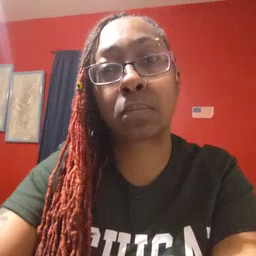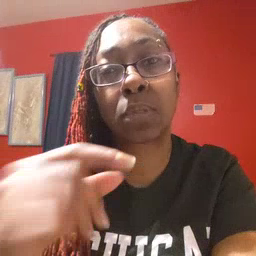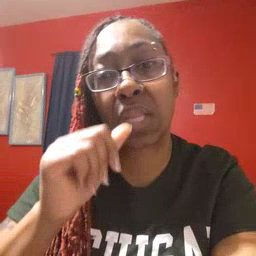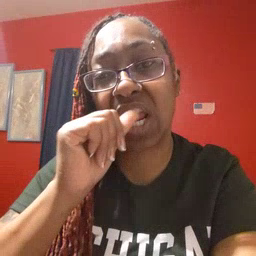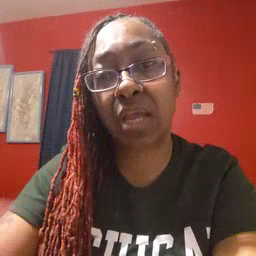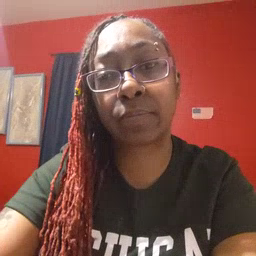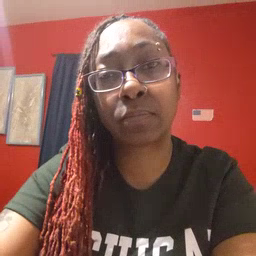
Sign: nuts